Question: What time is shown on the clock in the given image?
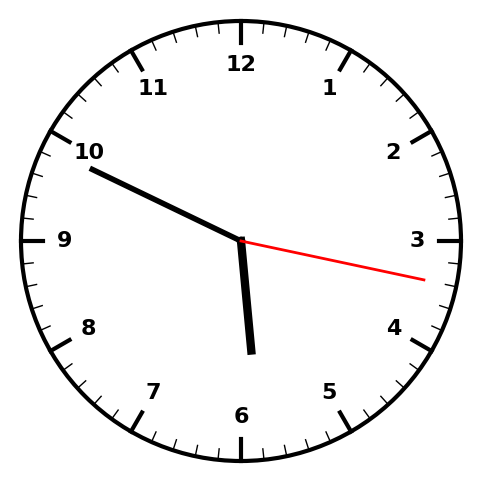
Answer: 05:49:17